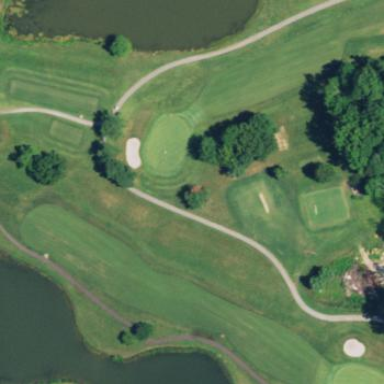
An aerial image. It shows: Grassy area designated as golf fairway.